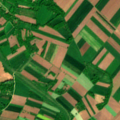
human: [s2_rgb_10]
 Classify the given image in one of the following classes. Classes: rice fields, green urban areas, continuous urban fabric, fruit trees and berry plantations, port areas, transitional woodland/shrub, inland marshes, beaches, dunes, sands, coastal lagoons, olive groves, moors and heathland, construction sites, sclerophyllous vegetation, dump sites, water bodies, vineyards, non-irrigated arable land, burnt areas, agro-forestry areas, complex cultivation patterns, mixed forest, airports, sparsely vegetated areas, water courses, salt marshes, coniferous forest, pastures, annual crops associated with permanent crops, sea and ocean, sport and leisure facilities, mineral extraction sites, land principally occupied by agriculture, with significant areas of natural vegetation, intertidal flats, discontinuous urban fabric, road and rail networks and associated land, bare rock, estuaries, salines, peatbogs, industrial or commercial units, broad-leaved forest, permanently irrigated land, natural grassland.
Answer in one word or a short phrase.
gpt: non-irrigated arable land, land principally occupied by agriculture, with significant areas of natural vegetation